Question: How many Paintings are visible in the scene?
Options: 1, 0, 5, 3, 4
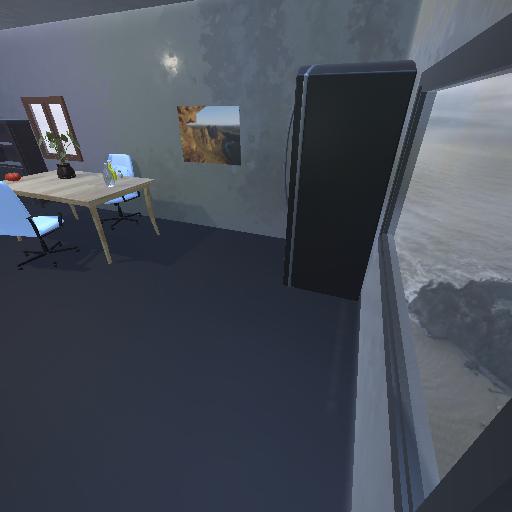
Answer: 1